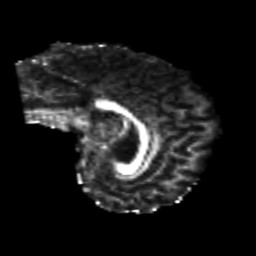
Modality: FA
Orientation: sagittal
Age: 26
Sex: male
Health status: healthy
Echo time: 0.074 s